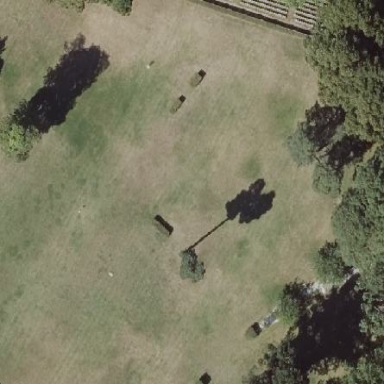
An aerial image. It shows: Recreation ground primarily used for equestrian activities.